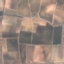
Land use / land cover: PermanentCrop